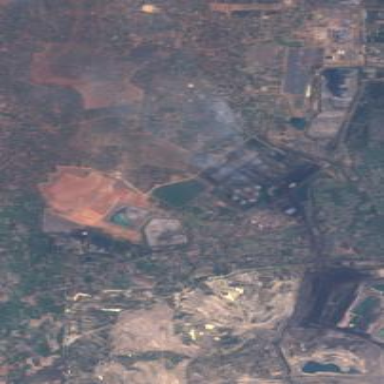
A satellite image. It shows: Industrial area with coal-powered plant.